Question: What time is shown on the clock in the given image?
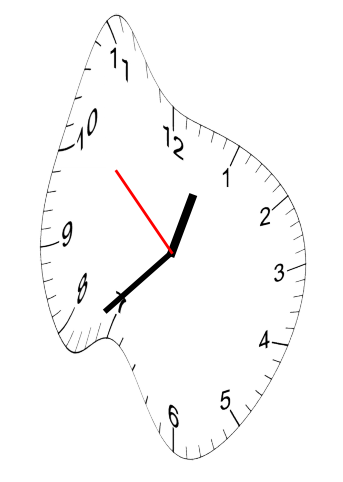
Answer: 12:37:52